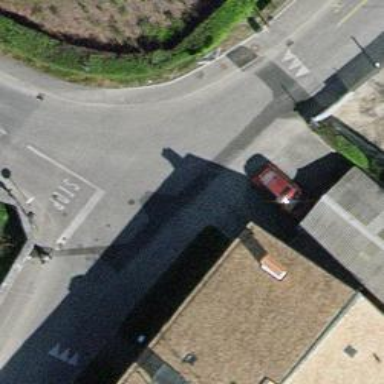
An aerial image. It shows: Residential road with asphalt surface and sidewalk on the left.